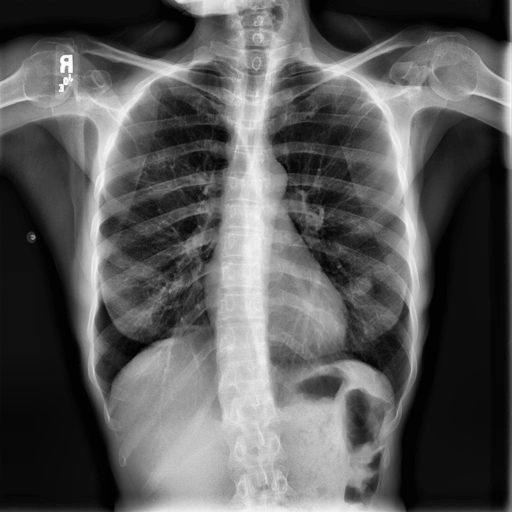
Finding: NORMAL